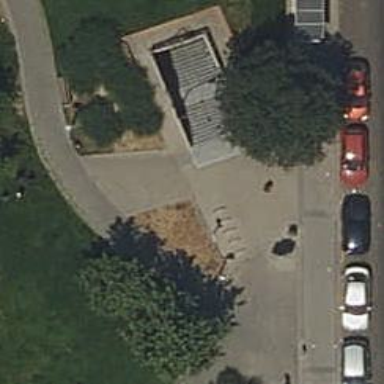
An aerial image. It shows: Bicycle parking area with stands available.